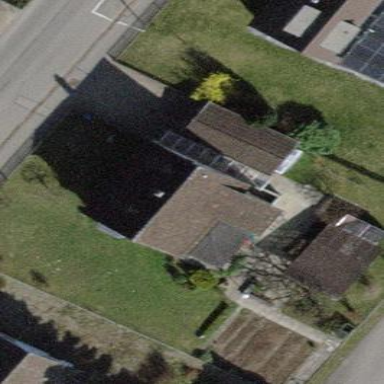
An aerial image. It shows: Detached building.